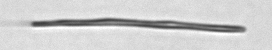
Label: fiber